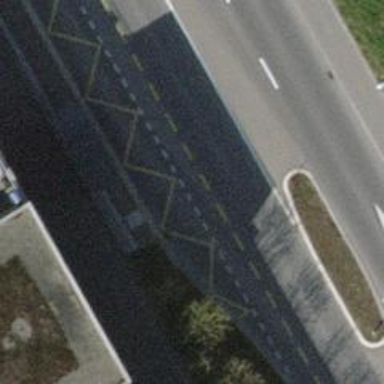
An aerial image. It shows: Platform for public transport on the road.